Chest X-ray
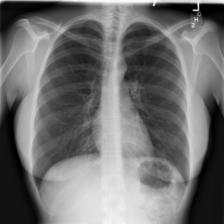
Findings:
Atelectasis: negative
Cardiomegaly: negative
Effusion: negative
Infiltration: negative
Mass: negative
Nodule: negative
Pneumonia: negative
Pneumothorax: negative
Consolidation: negative
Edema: negative
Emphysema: negative
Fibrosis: negative
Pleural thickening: negative
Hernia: negative